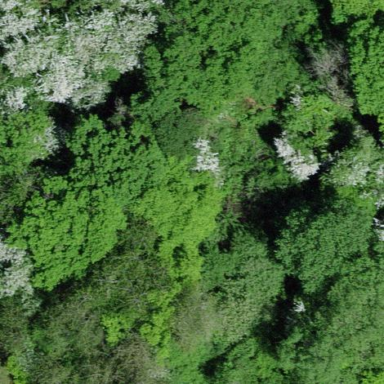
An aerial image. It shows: Forest area.